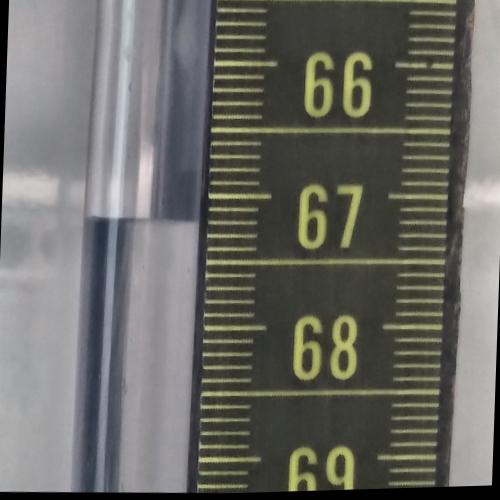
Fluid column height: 67.2 cm